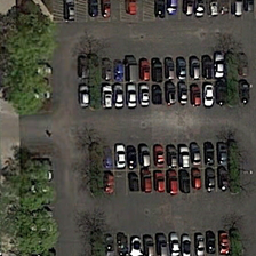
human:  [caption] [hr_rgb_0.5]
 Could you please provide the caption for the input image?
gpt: Colorful cars and dock parking are surrounded by green cover plants.

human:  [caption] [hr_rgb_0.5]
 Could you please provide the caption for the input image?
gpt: platform parking with coloured vehicles, surrounded by a green cover.

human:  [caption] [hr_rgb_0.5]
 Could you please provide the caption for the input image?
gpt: There are colorful vehicles and green plants around the parking lot.

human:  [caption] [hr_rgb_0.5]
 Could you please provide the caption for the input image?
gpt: car parking lot order .

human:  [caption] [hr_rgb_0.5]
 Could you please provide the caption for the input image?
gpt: Green cars on the dock